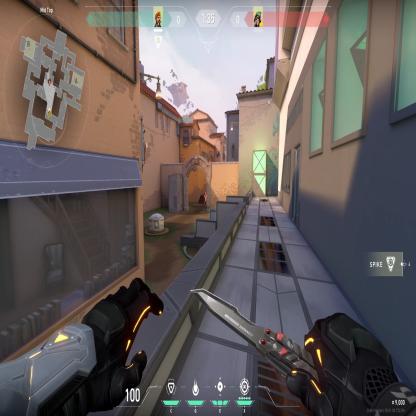
Label: enemy